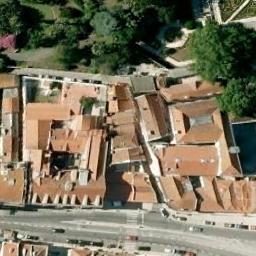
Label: palace